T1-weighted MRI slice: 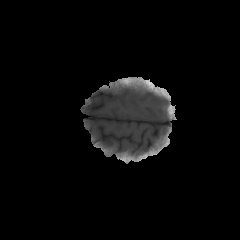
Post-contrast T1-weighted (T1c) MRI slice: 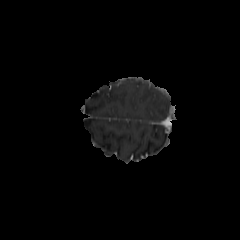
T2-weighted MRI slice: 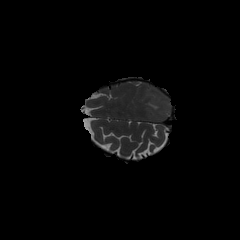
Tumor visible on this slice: yes